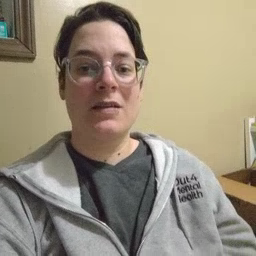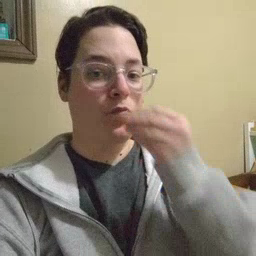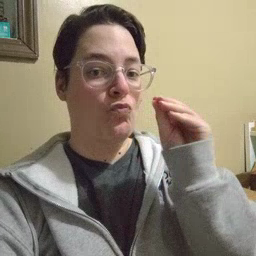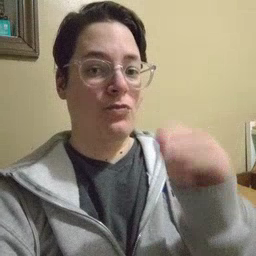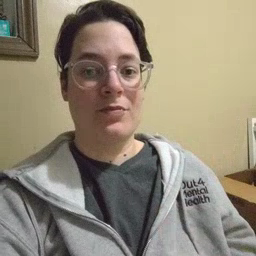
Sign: kiss